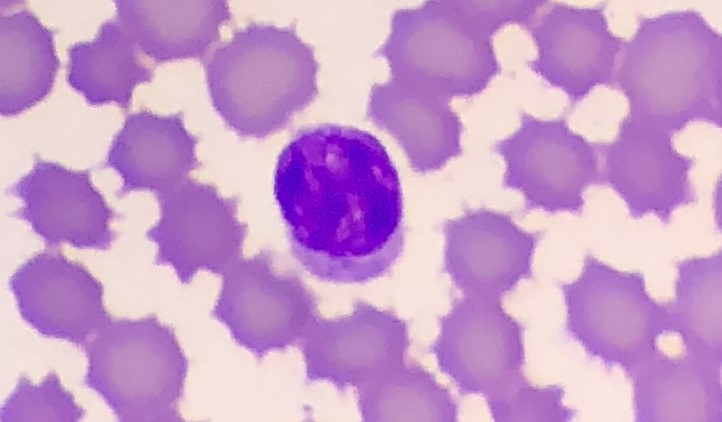
White blood cell type: Lymphocyte